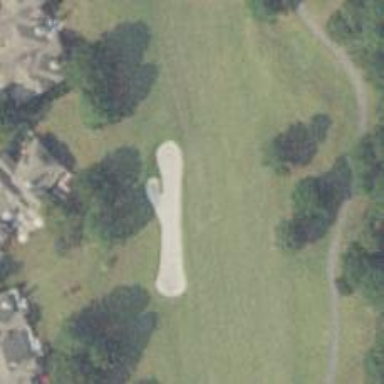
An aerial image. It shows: Golf fairway surrounded by grass.